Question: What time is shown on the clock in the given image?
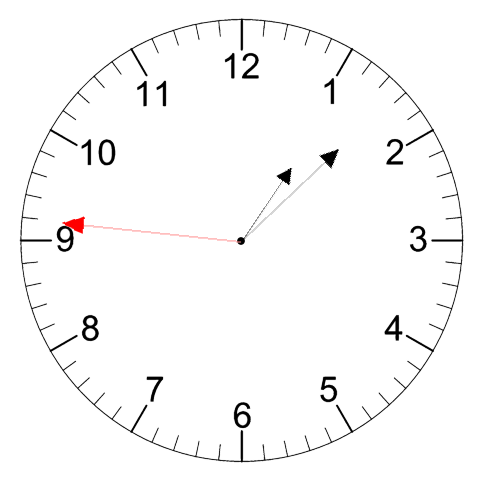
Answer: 01:07:46